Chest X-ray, AP view. Patient: 45 years old, sex F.
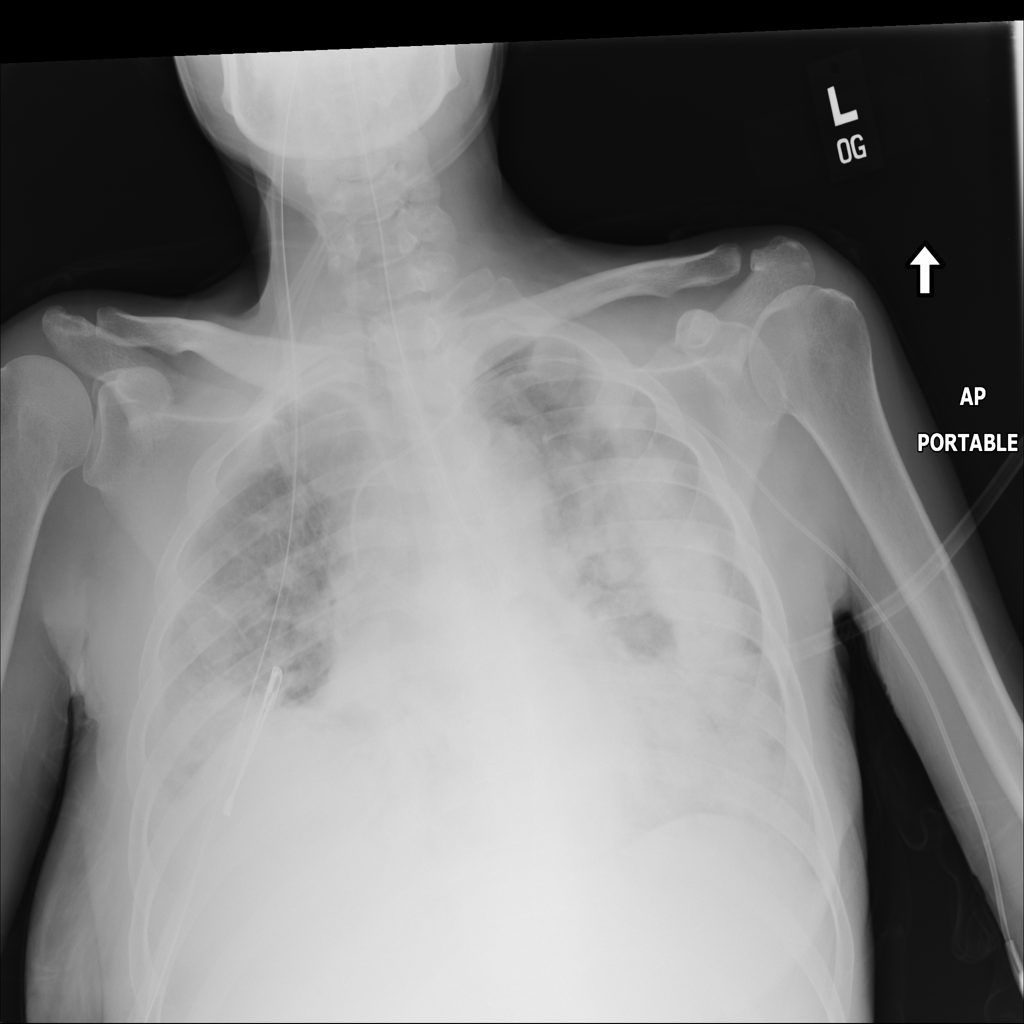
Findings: No Finding